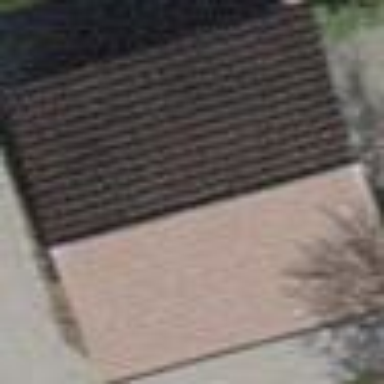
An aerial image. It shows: Shed building.